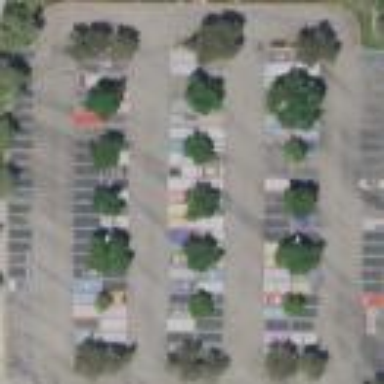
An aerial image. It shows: Parking area.